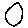
Label: circle